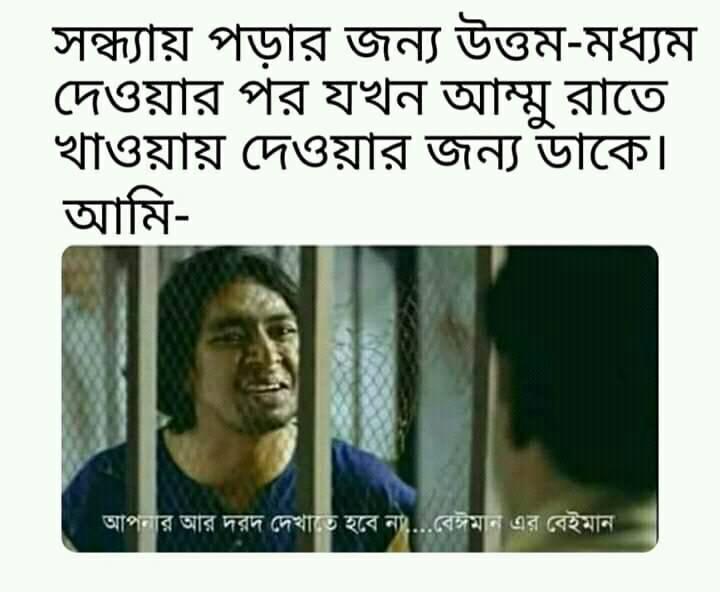
Caption: সন্ধ্যায় পড়ার জন্য উত্তম-মধ্যম দেওয়ার পর যখন আম্মু রাতে খাওয়ায় দেওয়ার জন্য ডাকো । আমি -    আপনার আর দরদ দেখাতে হবে না... বেঈমান এর বেইমান
Label: non-hate